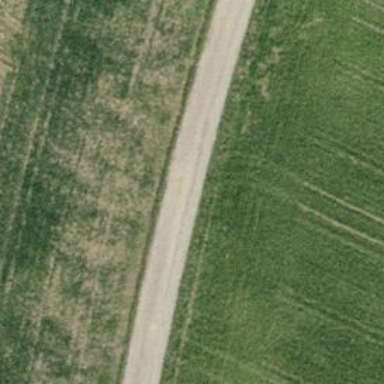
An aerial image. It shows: Track with grade 1 quality.